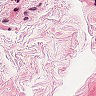
Metastatic tissue present: no